Field crop: maize
Growth stage: 2
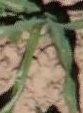
Species: maize